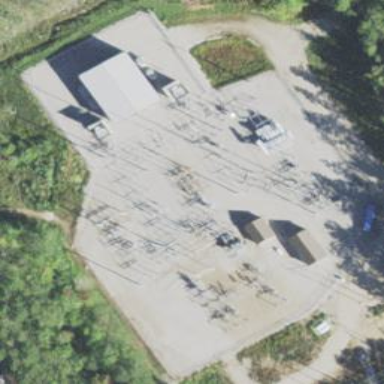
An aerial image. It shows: Distribution power substation secured by fence.